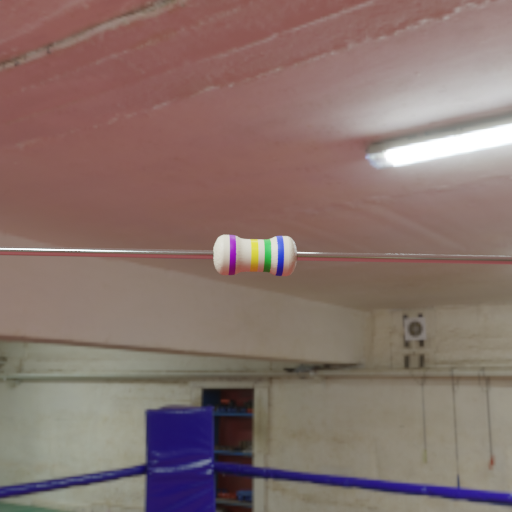
Resistor colour bands (in order): violet, yellow, green, blue